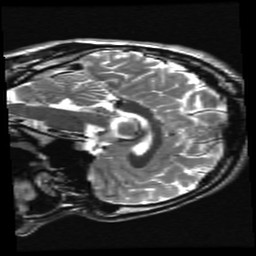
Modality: T2w
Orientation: sagittal
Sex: male
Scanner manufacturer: ge
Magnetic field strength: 3 T
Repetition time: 5 s
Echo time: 0.1015 s